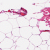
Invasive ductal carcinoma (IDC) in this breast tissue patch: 0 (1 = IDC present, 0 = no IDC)